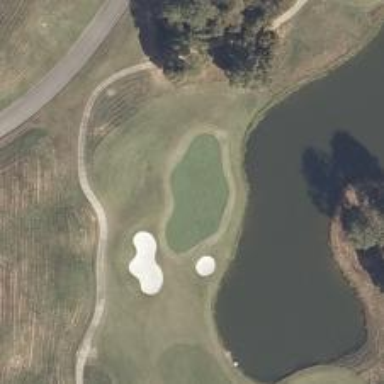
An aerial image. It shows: Golf hole.